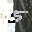
Label: 5